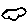
Label: cloud